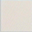
Piece: xx